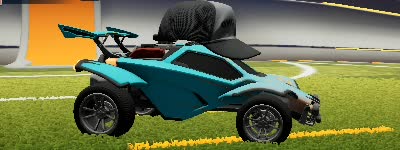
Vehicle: octane